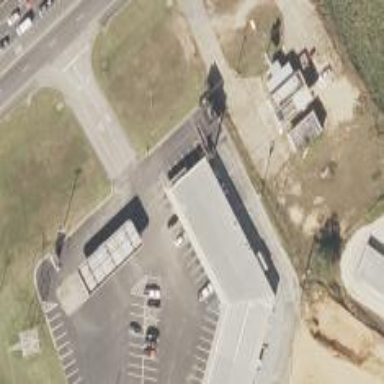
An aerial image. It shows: Convenience shop.